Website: walmart
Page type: order-returns
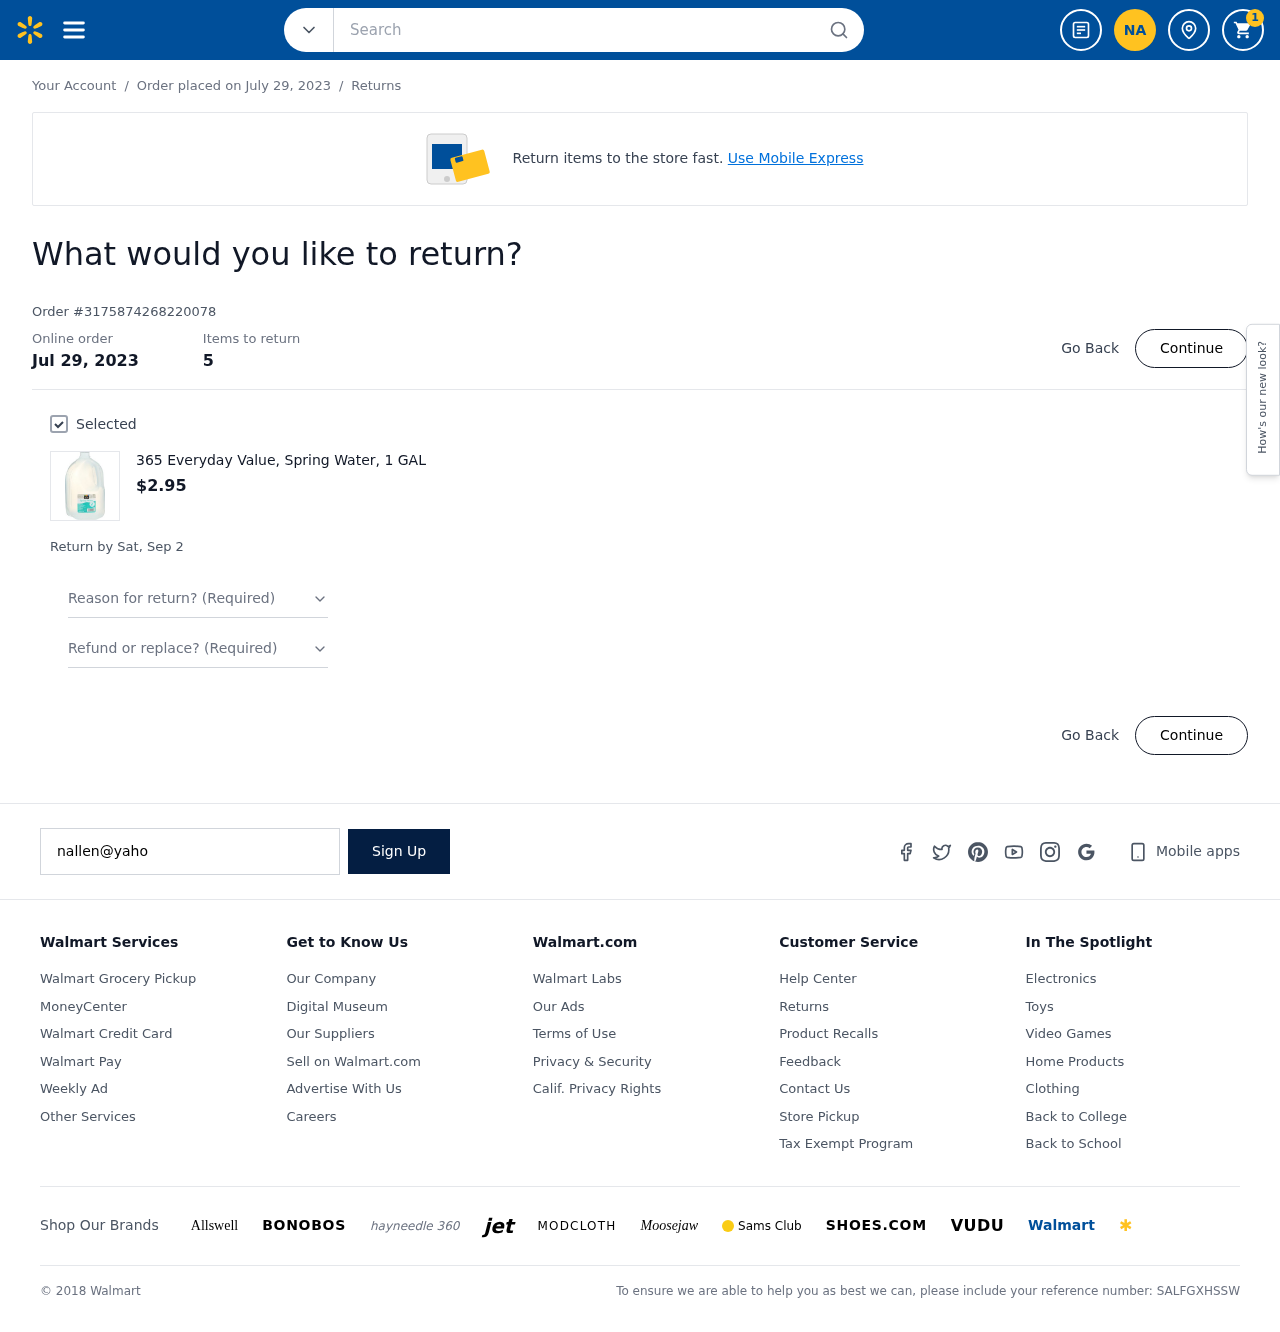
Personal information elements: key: PII_EMAIL
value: nallen@yahoo.com
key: PII_INITIALS
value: NA
Product elements: key: PRODUCT1_NAME
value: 365 Everyday Value, Spring Water, 1 GAL
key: PRODUCT1_PRICE
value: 2.95
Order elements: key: ORDER_NUM_ITEMS
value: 1
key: ORDER_DATE
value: Order placed on July 29, 2023
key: ORDER_DATE
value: Jul 29, 2023
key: ORDER_ID
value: Order #3175874268220078
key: ORDER_NUM_ITEMS
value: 5
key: ORDER_RETURN_BY_DATE
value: Return by Sat, Sep 2
Search elements: key: HEADER_SEARCH
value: Search